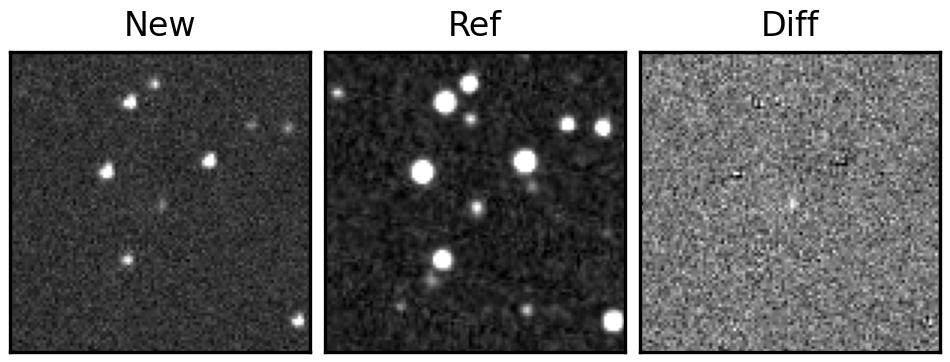
Label: real